Aerial crown-view tile of a tropical tree (Barro Colorado Island, Panama), acquired 20241014:
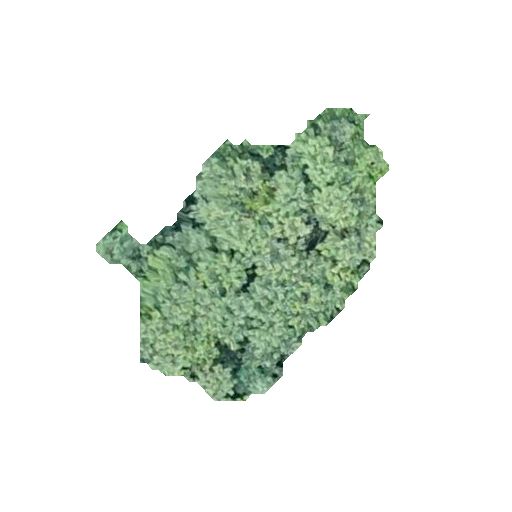
Species: Luehea seemannii
GBIF accepted scientific name: Luehea seemannii
Crown area: 75.64 m²